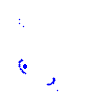
Particle: kaon